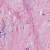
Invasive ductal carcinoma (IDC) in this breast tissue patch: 1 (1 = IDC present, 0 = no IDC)